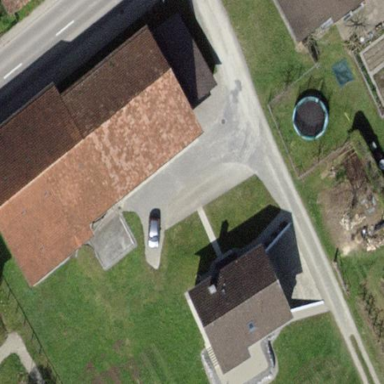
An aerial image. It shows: Farm building.